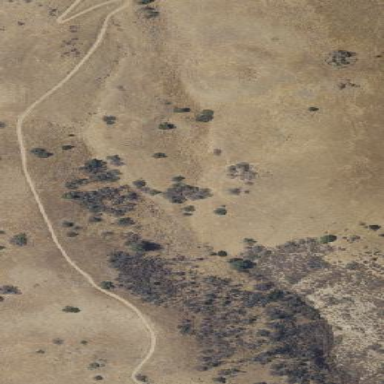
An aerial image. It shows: Natural grassland covered with grass.